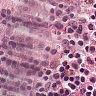
Metastatic tissue present: no